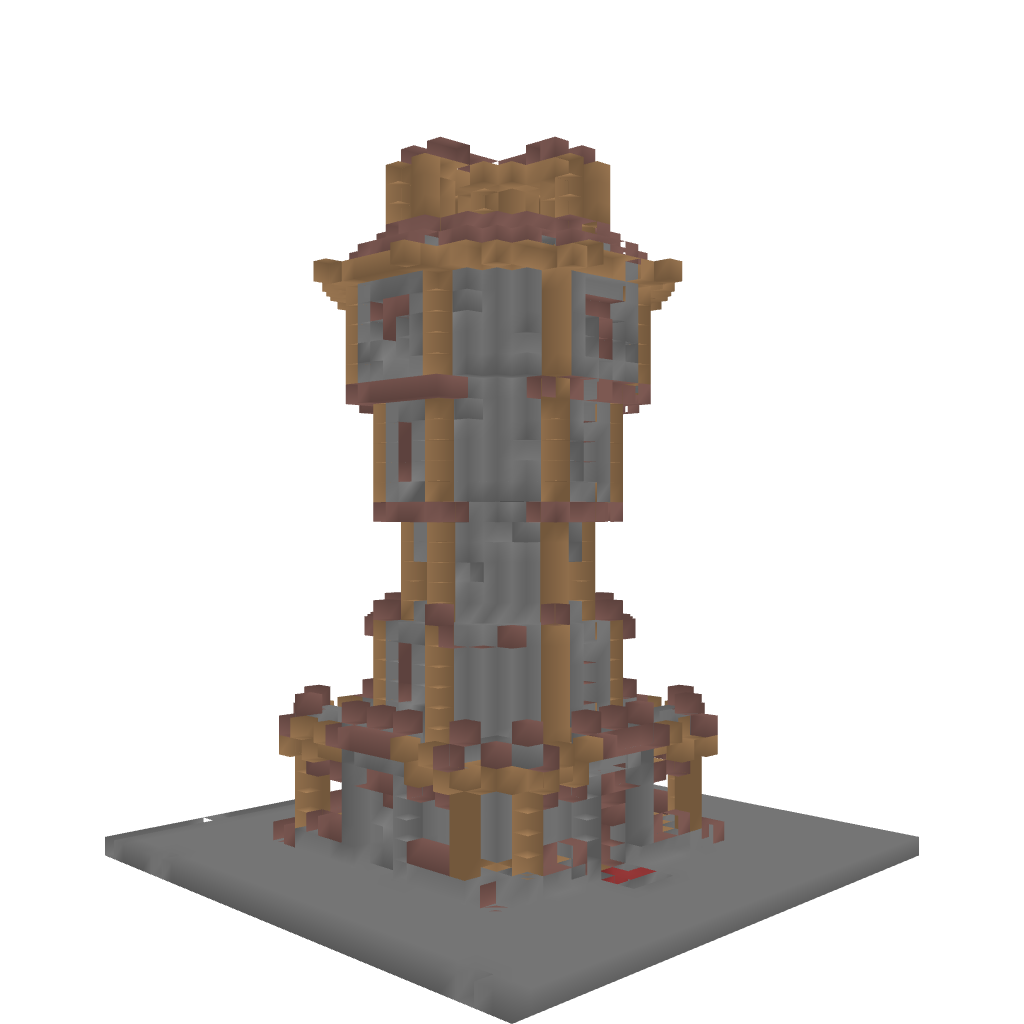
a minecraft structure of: Herobrine's Tower good quality